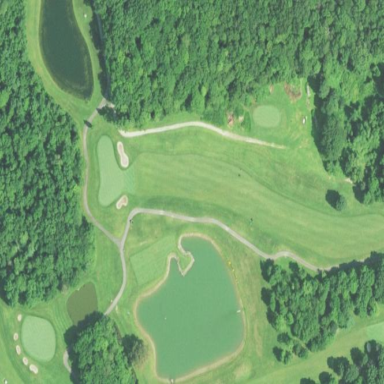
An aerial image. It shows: Golf fairway surrounded by grass.